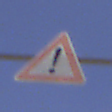
Verkehrszeichen: Gefahrenstelle
Umgebung: Outdoor, RoadRail
Tageszeit: Midday
Wetter: Clear
Licht: Natural
Jahreszeit: NotSpecified
Kontrast: HighContrast